Question: Consider that I have a symmetrical relationship matrix, similar to this:
Except that each "outcome" is a small piece of code.
My scenario: I have a bunch of 'Entity' objects that "collide" with eachother. Each entity has a 'CollisionType' value (an enum). In the design, a relationship matrix exists which describes how the entities behave when different CollisionTypes meet each other.
I'm wondering: How would I represent the relationships, and also implement logic on top of it, in an clean and high-performance manner which is easy to add new CollisionTypes to? In my mind it looks something like a 2D Switch statement.
Example (poor) solution:
'''
void CollideEntities( Entity e1, Entity e2 ) {
CollisionType t1 = e1.GetCollisionType();
CollisionType t2 = e2.GetCollisionType();
// perform basic logic based on t1 & t2
if ( (t1 == COL_SOLID && t2 == COL_SQUISHY) || (t1 == COL_SQUISHY && t2 == COL_SOLID) ) {
// do stuff..
} else if ( (t1 == COL_SOLID && t2 == COL_DAMAGE) || (t1 == COL_DAMAGE && t2 == COL_SOLID) ) {
// do other stuff..
} // and so on...
}
'''
Many potential solutions are apparent to me, but none of them strike me as particularly clean or efficient or easy to add new types to...
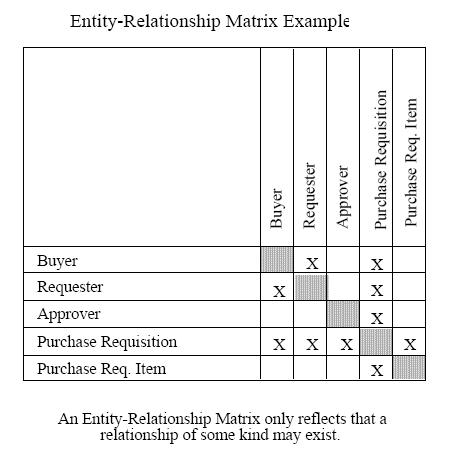
Answer: Try this:
'''
#include <vector>
#include <iostream>
class Symmetric_matrix {
private:
size_t size1;
// The next should be <bool> rather than <int>,
// but the writer's compiler objects.
std::vector<int> outcomes;
public:
size_t size() const { return size1; }
int &operator()(const size_t i, const size_t j) {
const size_t a = i <= j ? i : j;
const size_t b = i <= j ? j : i;
return outcomes[(b*(b-1))/2 + a];
}
Symmetric_matrix(const size_t size0)
: size1(size0), outcomes((size()*(size()-1))/2, false) {}
};
// Here is a test driver.
int main() {
Symmetric_matrix sm(5);
sm(0, 1) = true;
sm(0, 3) = true;
sm(1, 3) = true;
sm(2, 3) = true;
sm(3, 4) = true;
std::cout << "buyer-approver : " << sm(0, 2) << "
";
std::cout << "approver-buyer : " << sm(2, 0) << "
";
std::cout << "approver-requisition: " << sm(2, 3) << "
";
std::cout << "requisition-approver: " << sm(3, 2) << "
";
return 0;
}
'''
Your question is an interesting one. As you have observed, one need only store the upper or the lower triangle of the matrix, not both.
But what's the '(b*(b-1))/2' about, you ask? Answer: it comes of the curious arithmetical fact that 0 + 1 + 2 + ... + (b-1) == (b*(b-1))/2 (try it).
Of course, my sample code could stand some improvement. For one thing, for some reason (advice is requested), my code fails when it uses a 'std::vector<bool>', so I have used a 'std::vector<int>' as a workaround. For another, it does not include proper handling for the case 'i == j'. What it does do however is to convey the essential technique. You can fill out details at your discretion.
( It has later occurred to my why the 'std::vector<bool>' fails. It fails because 'std::vector<bool>' is implemented as an array of bits, whereas a single bit cannot be an because it has no address of its own. With clever coding, by having the 'operator()()' return a manipulator of some specially defined type, one could probably finesse the problem without altering 'main()', but it is probably easiest just to define and use a 'set()' member function if the '<bool>' is what we want to use.)